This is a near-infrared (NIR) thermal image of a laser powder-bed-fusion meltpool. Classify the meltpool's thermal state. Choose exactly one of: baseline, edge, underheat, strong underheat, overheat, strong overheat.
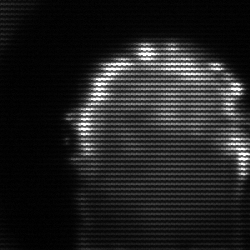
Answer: baseline